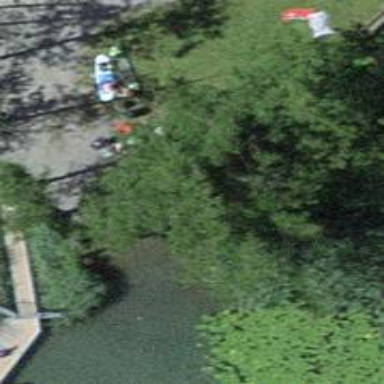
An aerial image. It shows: Picnic site for tourists.